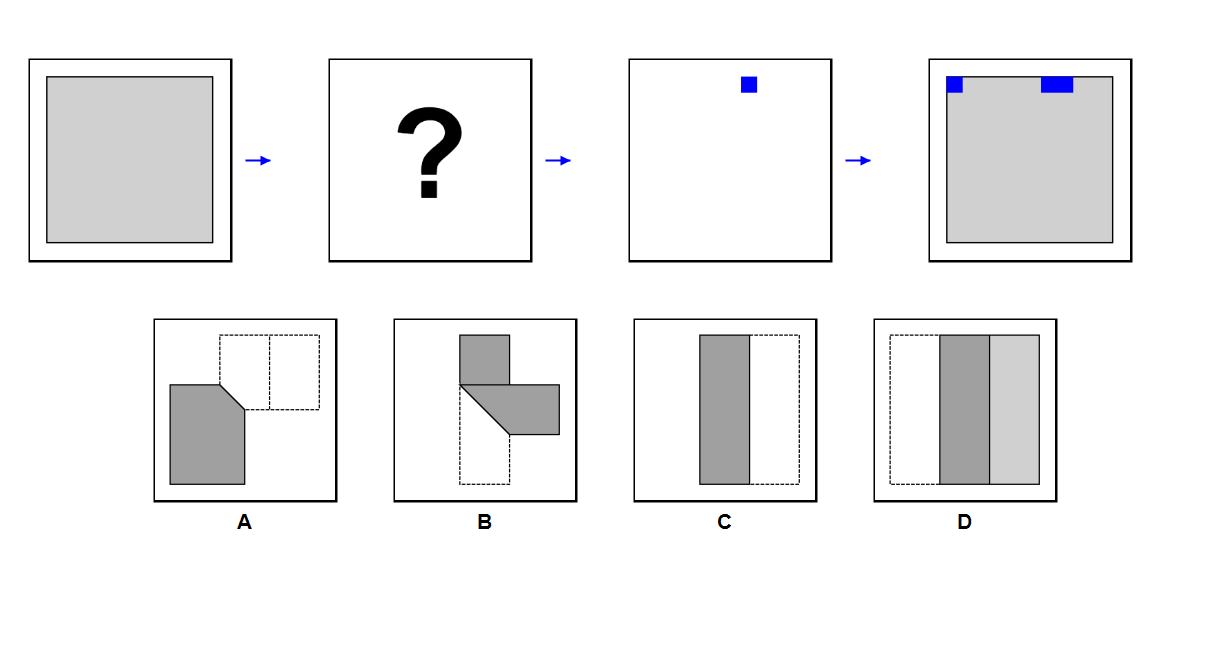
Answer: A